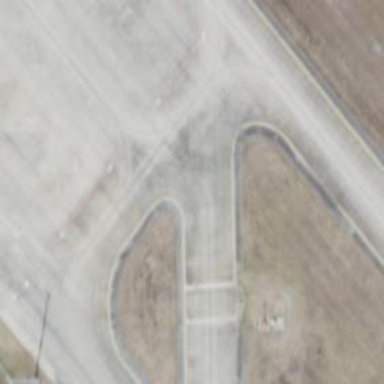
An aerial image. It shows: Taxiway at the airport with asphalt surface.